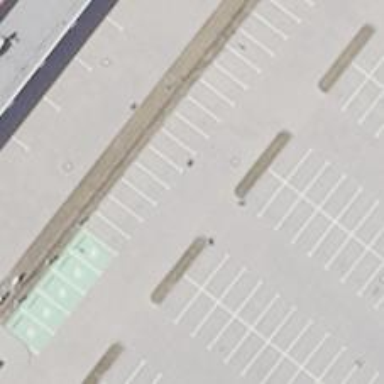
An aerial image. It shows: Road serving as parking aisle.